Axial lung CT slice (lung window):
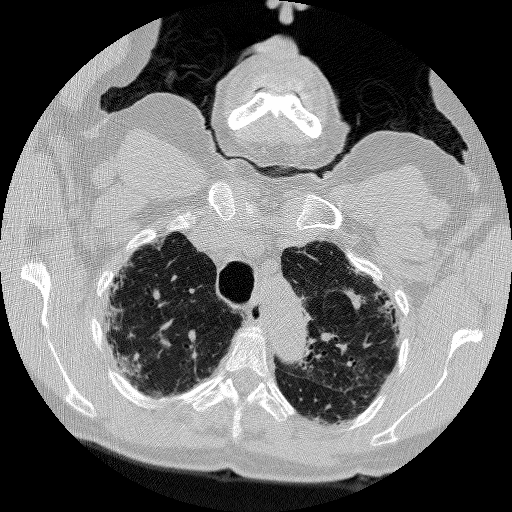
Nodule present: no